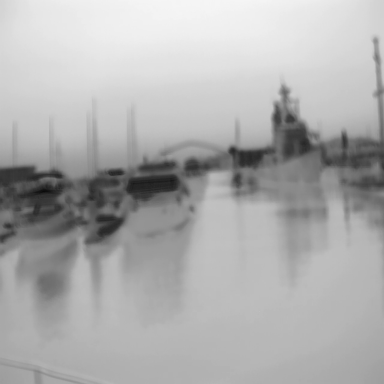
There are six objects shown in the infrared image, including four canoes, a sailboat, and a warship.